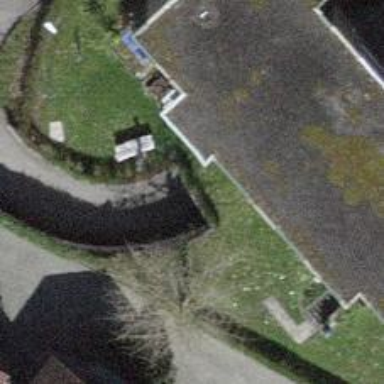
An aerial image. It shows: Parking entrance.